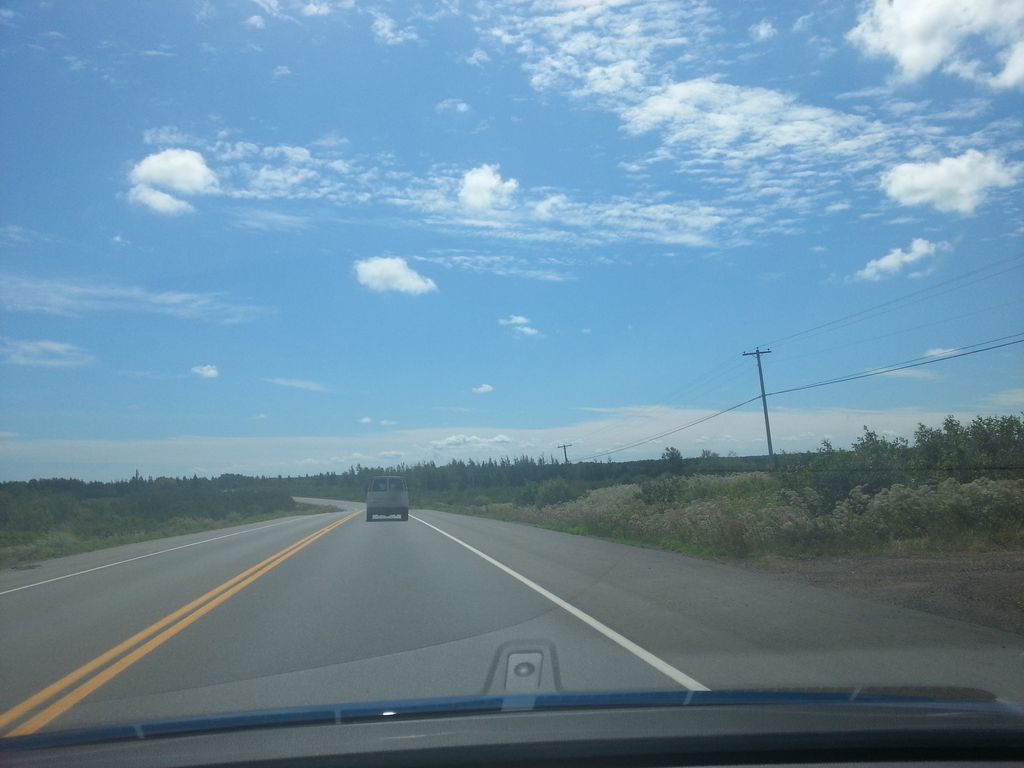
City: charlottetown